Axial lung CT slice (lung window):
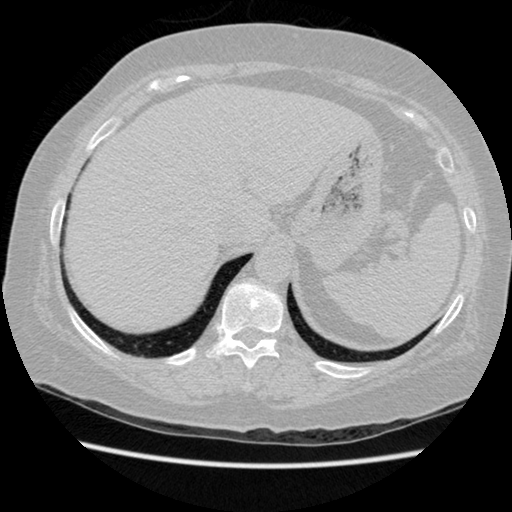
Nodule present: no